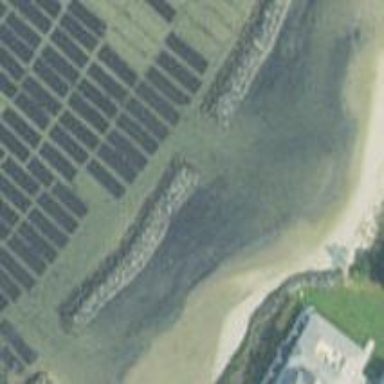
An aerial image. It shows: Breakwater structure.